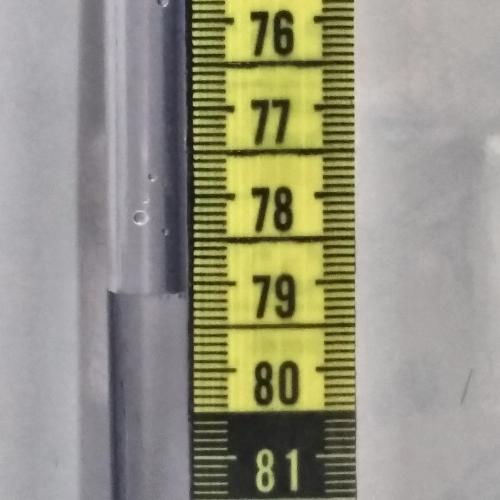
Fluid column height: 79.1 cm